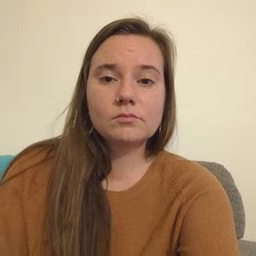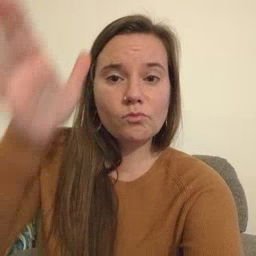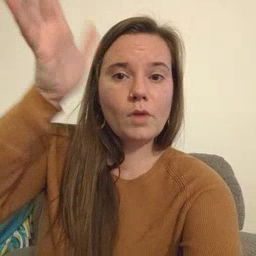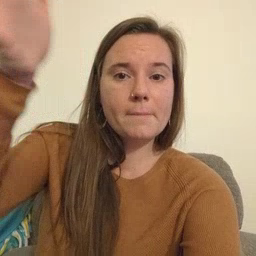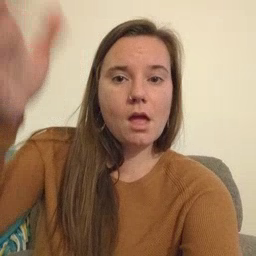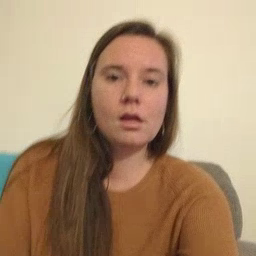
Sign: grandpa